Aerial crown-view tile of a tropical tree (Barro Colorado Island, Panama), acquired 20250414:
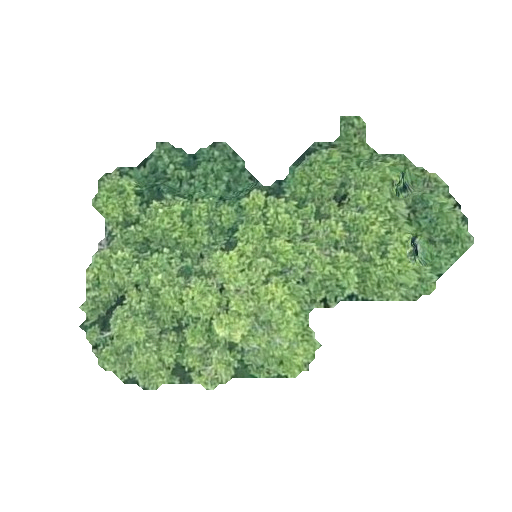
Species: Poulsenia armata
GBIF accepted scientific name: Poulsenia armata
Crown area: 101.669 m²